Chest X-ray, AP view. Patient: 64 years old, sex M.
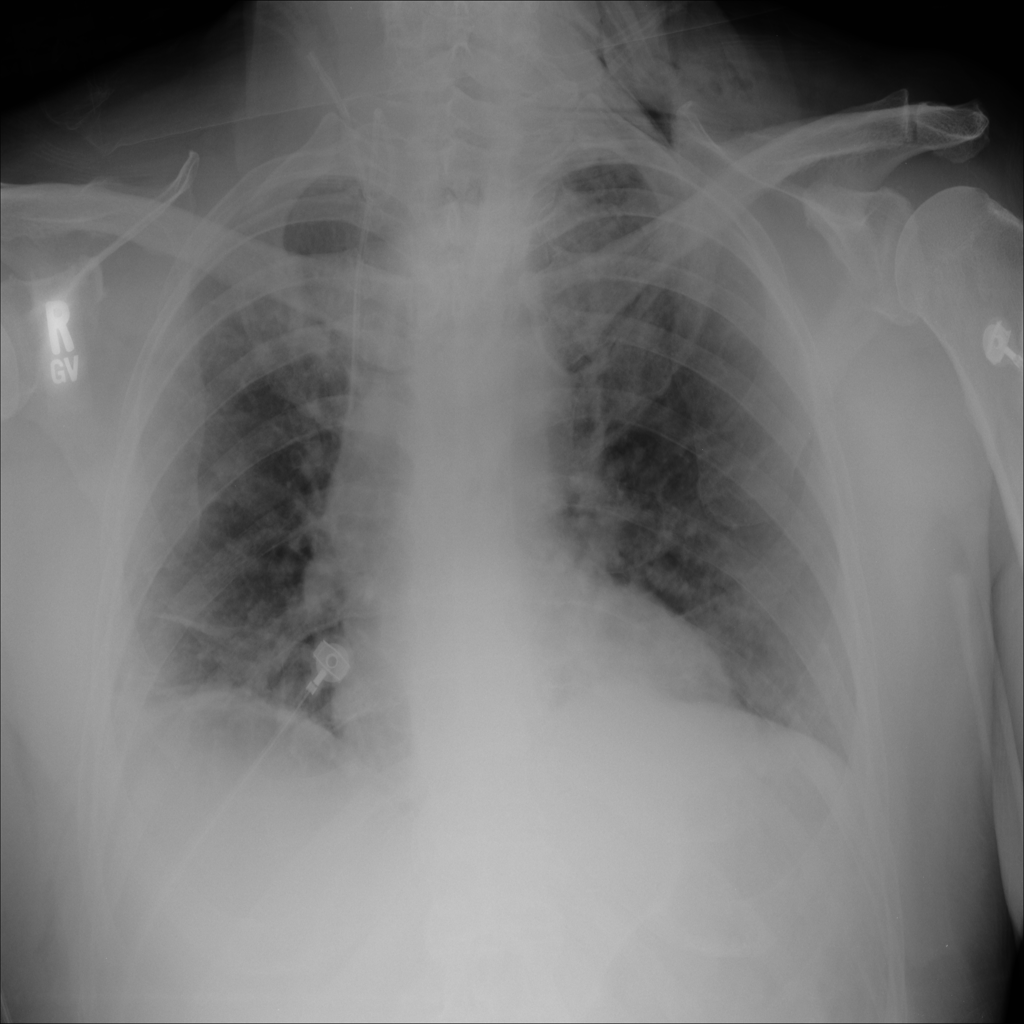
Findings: No Finding